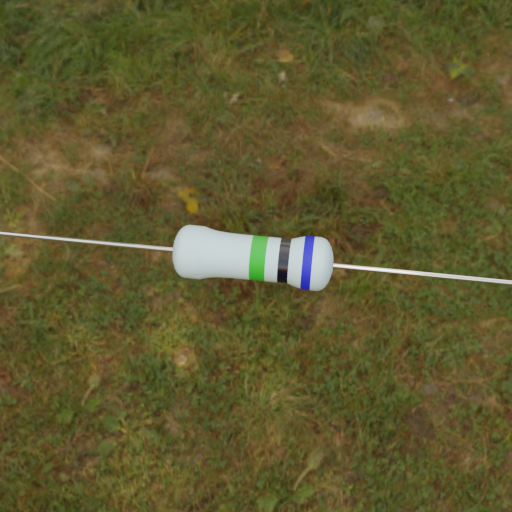
Resistor colour bands (in order): green, black, blue